Question: There is a great Perl module
<URL> that everybody uses for
unit testing. Here is the very simple script 't/sample_1.t':
'''
use Test::More tests => 1;
fail('This test fails');
'''
I wanted to write script that does the same thing, but without
<URL>.
I've read several the docs about TAP (test anything protocol) to find out how to write the script. I've read:
- <URL>
Unfortunately the documentation wasn't enough. I had to examine the output of script that uses Test::More to find out that I need to output diagnostics to STDERR (there was nothing about this in the docs).
So, I have written a script that does completely the same things as the script with Test::More script. Here is the listing of 't/sample_2.t':
'''
$| = 1;
print "1..1
";
print "not ok 1 - This test fails
";
print STDERR "# Failed test 'This test fails'
";
print STDERR "# at t/sample_1.t line 3.
";
print STDERR "# Looks like you failed 1 test of 1.
";
exit 1;
'''
But when using 'prove' these 2 scripts output different things. The line "# Failed test 'This test fails'" in 'prove' is displayed on different lines for different tests. Here is the screenshot:

I've written a test scripts that uses <URL> to check that STDERR, STDOUT and exit code for both scripts a identical. And the script shows that both scripts output the same things.
I've stored all the test files and a test script at <URL>.
My question. How should I write Perl unit test without Test::More to have the same output as with Test::More.
PS If you are interested why I need this. I need this to solve <URL>.
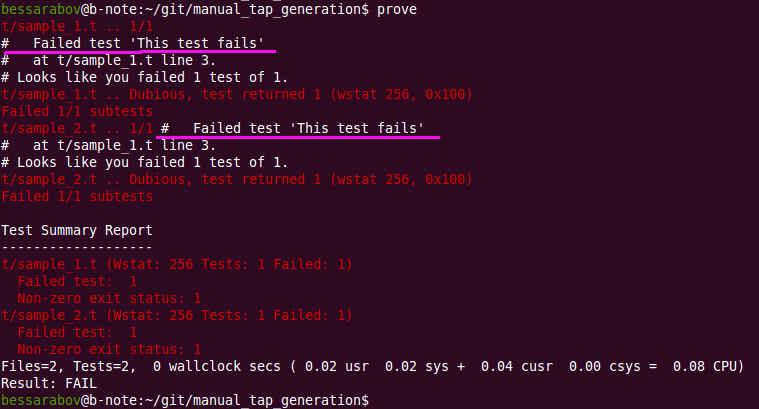
Answer: At last I have found out what is going on.
<URL> me to use Test::Builder. I created test script with
<URL>.
Then I started examinig source code of <URL> to find out why the
source of such behaviour. Here is the part of lib/TB2/Formatter/TAP/Base.pm
file:
'''
# Emit old style comment failure diagnostics
sub _comment_diagnostics {
my($self, $result) = @_;
...
# Start on a new line if we're being output by Test::Harness.
# Makes it easier to read
$self->$out_method("
") if ($out_method eq 'err') and $ENV{HARNESS_ACTIVE};
$self->$diag_method($msg);
return;
}
'''
So, this is the answer. 'prove' sets up special environment variable
'HARNESS_ACTIVE' and Test::More and friends puts additional line break symbol
"
" before any diagnostics that are printed to STDERR.
At last I've created test script that outputs exactly the same as the script
written with Test::More. <URL>.
I really don't like this solution. It took me and outher peopler much time to
find out what is going on. I'm sure that the task of pretty output should be
solved in TAP parsers, and not in TAP producers.
=(